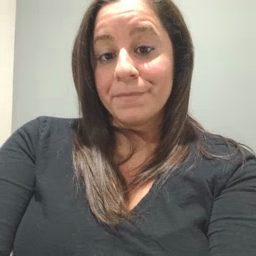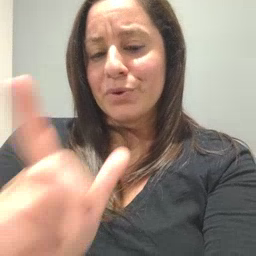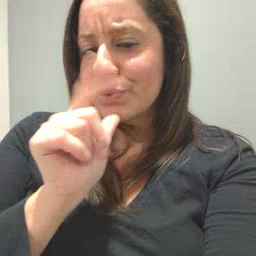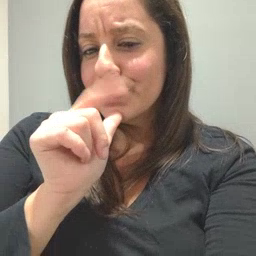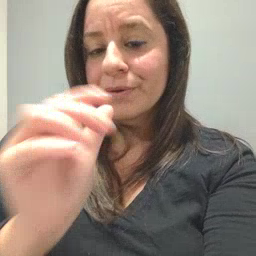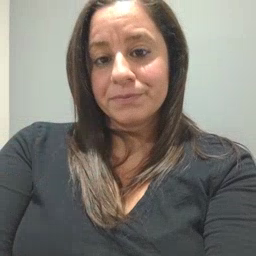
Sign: who